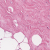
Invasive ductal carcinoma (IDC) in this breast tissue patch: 0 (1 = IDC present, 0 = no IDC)